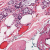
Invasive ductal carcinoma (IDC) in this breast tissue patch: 0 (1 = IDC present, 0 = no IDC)